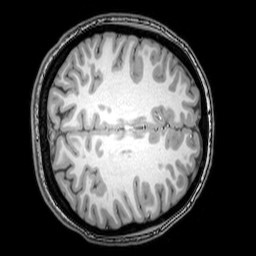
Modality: T1w
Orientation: axial
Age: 25
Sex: female
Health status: healthy
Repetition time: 0.081 s
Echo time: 0.037 s